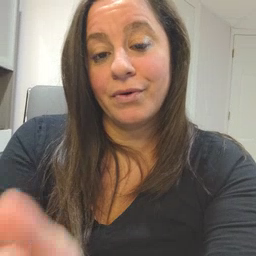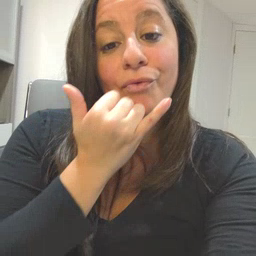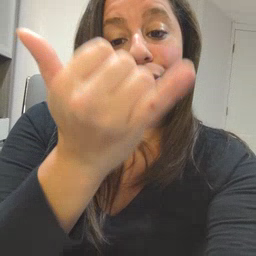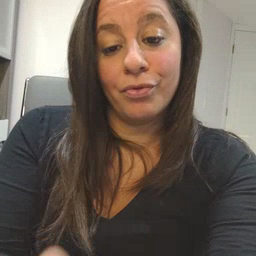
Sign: callonphone